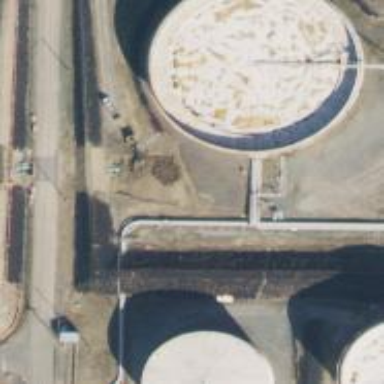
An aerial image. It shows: Building with storage tank.